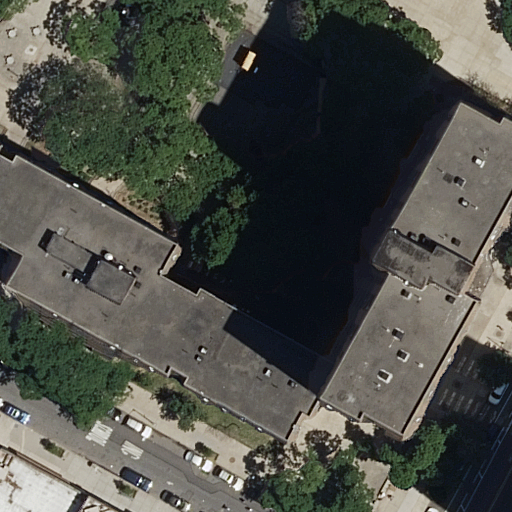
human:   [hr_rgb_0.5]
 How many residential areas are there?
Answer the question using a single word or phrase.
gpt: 1

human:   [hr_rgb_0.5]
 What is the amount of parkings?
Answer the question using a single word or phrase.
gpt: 1

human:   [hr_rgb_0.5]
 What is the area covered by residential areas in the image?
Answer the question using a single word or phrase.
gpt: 7523m2

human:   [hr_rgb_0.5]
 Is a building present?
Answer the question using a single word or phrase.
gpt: yes

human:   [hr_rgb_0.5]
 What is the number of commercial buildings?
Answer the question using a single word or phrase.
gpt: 0

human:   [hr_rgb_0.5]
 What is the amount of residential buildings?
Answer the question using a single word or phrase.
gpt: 4

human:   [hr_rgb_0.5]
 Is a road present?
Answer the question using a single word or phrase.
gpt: yes

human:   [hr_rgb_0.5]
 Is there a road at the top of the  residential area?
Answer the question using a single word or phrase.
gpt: no

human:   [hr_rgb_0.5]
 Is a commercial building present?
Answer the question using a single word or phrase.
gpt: no

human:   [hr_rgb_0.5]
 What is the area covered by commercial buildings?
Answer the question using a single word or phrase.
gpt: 0m2

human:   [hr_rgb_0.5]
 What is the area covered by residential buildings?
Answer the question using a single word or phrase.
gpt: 2584m2

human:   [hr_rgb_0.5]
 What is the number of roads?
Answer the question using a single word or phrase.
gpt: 3

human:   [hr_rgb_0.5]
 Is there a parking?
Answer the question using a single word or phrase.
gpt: yes

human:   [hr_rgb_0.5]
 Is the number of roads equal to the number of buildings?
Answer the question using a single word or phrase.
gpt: no

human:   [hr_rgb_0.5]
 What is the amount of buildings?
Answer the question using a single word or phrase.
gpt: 4

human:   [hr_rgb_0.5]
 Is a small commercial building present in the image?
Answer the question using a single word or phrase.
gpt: no

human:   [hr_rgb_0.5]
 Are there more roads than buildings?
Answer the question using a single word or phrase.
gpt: no

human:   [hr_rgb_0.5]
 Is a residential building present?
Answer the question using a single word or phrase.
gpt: yes

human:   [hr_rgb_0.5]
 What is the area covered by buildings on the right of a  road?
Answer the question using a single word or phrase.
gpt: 43m2

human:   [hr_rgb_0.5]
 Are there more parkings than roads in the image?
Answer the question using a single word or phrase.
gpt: no

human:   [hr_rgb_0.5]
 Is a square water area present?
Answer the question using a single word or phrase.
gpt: no

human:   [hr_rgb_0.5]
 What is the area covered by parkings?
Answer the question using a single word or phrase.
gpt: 302m2

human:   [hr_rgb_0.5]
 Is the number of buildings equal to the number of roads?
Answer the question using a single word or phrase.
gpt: no

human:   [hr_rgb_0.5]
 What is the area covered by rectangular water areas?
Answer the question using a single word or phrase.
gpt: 0m2

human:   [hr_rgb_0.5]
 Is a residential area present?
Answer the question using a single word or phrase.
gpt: yes

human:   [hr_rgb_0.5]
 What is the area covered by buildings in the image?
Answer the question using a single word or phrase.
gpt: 2584m2

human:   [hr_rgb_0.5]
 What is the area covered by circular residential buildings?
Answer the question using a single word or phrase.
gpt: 0m2

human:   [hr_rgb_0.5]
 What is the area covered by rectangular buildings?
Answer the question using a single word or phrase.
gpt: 281m2

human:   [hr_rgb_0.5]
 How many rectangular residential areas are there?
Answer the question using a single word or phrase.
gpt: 0

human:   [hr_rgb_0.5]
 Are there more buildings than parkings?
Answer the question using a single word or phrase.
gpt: yes

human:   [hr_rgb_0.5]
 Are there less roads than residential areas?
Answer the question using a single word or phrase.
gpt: no

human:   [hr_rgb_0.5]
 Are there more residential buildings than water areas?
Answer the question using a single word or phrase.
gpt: yes

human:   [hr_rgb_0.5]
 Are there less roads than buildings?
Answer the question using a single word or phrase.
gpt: yes

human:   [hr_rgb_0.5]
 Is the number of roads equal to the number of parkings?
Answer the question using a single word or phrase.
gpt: no

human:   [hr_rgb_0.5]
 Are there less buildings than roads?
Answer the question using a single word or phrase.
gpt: no

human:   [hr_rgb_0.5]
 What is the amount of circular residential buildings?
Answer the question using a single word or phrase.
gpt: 0

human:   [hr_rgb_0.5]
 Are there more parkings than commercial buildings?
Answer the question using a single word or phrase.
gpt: yes

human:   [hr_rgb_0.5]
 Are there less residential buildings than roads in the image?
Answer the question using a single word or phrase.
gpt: no

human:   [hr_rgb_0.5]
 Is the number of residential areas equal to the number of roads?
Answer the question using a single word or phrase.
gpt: no

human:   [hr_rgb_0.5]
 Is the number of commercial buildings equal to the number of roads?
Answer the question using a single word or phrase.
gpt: no

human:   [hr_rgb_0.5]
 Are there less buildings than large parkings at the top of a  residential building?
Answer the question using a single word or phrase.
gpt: no

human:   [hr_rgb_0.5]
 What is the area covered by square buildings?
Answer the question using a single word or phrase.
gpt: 0m2

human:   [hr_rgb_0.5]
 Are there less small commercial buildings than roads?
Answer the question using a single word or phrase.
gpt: yes

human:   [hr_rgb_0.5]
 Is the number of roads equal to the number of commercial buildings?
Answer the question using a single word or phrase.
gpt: no

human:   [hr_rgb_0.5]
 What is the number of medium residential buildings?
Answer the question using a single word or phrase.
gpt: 1

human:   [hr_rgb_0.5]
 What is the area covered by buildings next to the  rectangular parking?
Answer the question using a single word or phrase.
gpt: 2584m2

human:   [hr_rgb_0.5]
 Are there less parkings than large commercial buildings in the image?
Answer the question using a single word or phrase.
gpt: no

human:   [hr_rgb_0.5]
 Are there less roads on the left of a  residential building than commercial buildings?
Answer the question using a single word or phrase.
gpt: no

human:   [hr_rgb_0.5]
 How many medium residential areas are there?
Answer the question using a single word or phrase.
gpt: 0

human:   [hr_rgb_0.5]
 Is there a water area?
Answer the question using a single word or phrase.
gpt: no

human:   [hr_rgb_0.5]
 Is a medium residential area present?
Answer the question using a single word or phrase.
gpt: no

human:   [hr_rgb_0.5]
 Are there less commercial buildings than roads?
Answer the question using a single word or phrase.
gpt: yes

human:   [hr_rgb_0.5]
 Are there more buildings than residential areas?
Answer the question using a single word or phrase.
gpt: yes

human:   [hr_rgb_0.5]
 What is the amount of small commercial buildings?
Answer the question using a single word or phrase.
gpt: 0

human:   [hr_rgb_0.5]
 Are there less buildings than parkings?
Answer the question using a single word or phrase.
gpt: no

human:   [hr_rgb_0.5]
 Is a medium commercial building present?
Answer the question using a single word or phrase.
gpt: no

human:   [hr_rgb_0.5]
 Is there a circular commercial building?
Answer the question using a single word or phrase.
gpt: no

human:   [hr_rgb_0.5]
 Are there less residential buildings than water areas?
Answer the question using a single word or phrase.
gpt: no

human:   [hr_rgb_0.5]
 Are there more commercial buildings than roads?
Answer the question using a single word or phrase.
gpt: no

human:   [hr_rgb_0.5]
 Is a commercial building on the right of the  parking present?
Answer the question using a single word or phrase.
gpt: no

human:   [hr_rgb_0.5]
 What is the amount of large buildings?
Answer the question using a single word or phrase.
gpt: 2

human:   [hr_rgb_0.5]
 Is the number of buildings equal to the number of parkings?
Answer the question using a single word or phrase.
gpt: no

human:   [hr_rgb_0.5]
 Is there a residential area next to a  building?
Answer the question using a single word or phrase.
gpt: yes

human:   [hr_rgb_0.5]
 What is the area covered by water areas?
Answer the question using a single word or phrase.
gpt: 0m2